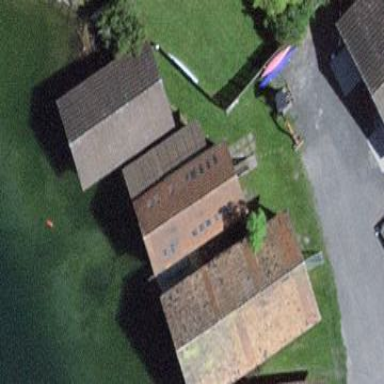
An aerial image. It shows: Boathouse building.